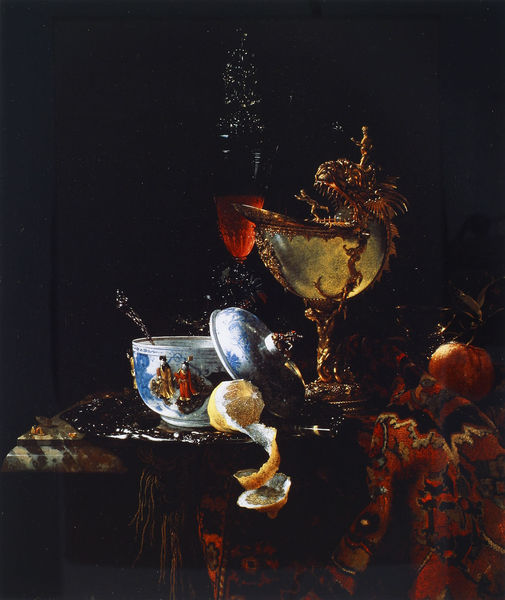
Titel: Stilleben mit Nautilusbecher
Künstler: Willem Kalf
Institution: Madrid, Museo Thyssen-Bornemisza
Schlagwörter: blau, dunkel, gelb, glas, licht, orange, schwarz, tisch, weiss, obst, rot, teppich, schale, silber, teller, tischdecke, gold, kelch, reich, stoff, decke, frucht, stillleben, apfel, topf, löffel, wein, glanz, metall, tee, platte, edel, deckel, dose, porzellan, niederländisch, chinesisch, china, fisch, muschel, granatapfel, pokal, schnecke, zitrone, teuer, nautiluspokal, drache, kostbar, monster, zuckerdose, dunekl, fischbecher